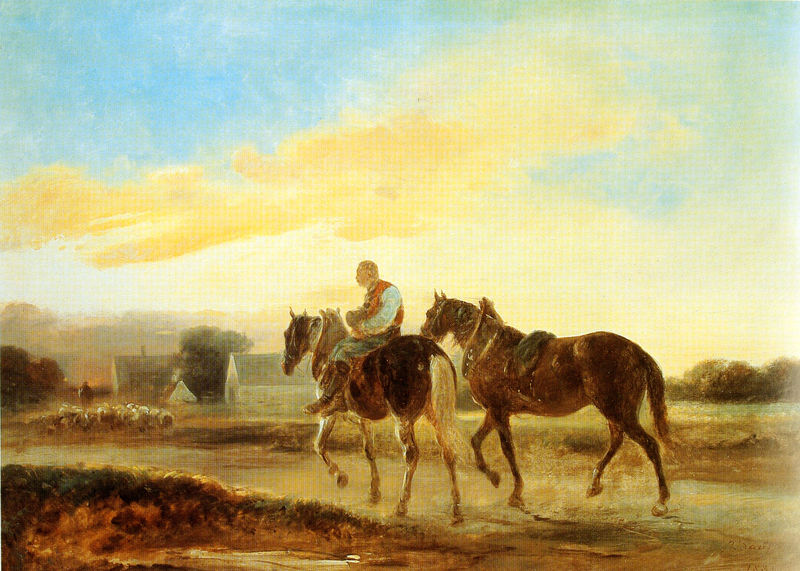
Titel: Reiter mit zwei Pferden
Künstler: Alois Bach
Standort: Schloß Haimhausen bei Dachau
Institution: Gemälde-Cabinett-Unger
Schlagwörter: baum, blau, gemälde, himmel, kopf, laub, mann, schatten, wasser, weiß, wolken, bäume, gelb, grün, impressionismus, landschaft, ocker, sitzen, teich, ufer, abend, braun, grau, hell, hintergrund, hut, licht, profil, schwarz, strasse, szene, ölbild, dach, gebäude, gras, haus, rasen, rot, tiere, weg, wiese, wolke, beige, malerei, hemd, hose, mensch, tod, ärmel, dämmerung, einsamkeit, erde, feld, gräser, horizont, häuser, kühe, morgen, natur, weide, weite, busch, büsche, pfad, sonne, boden, land, gold, drei, paar, england, genre, kamin, landleben, pferd, pferde, reiter, schornstein, beine, hellblau, himmelblau, hufe, mähne, reiten, ritt, sattel, schweif, zaumzeug, zügel, ruhe, ort, zwei, ernte, feldweg, warm, dorf, dächer, giebel, sonnenuntergang, herde, bauernhof, hof, rand, stille, romantik, manet, allein, weste, abendrot, bauer, leuchten, himmeö, geld, staub, stiefel, damensattel, damensitz, landschaftsbild, lanschaft, nüstern, schreiten, stall, gehöft, siedlung, halfter, wegrand, schweife, müdigkeit, gegenlicht, perd, schafe, joch, hirte, hirten, schaafe, schäfer, abendlicht, weiter, pastorale, trab, schafherde, mähnen, füchse, heimritt, himmelg, kumet, kumeth, kummet, landchaft, quersitzen